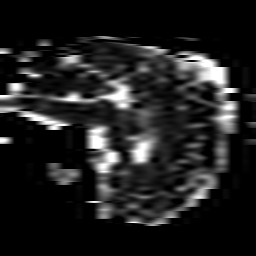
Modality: ADC
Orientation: sagittal
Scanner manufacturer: philips
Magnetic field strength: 1.5 T
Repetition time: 3.119 s
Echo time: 0.06163 s